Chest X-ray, AP view. Patient: 57 years old, sex M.
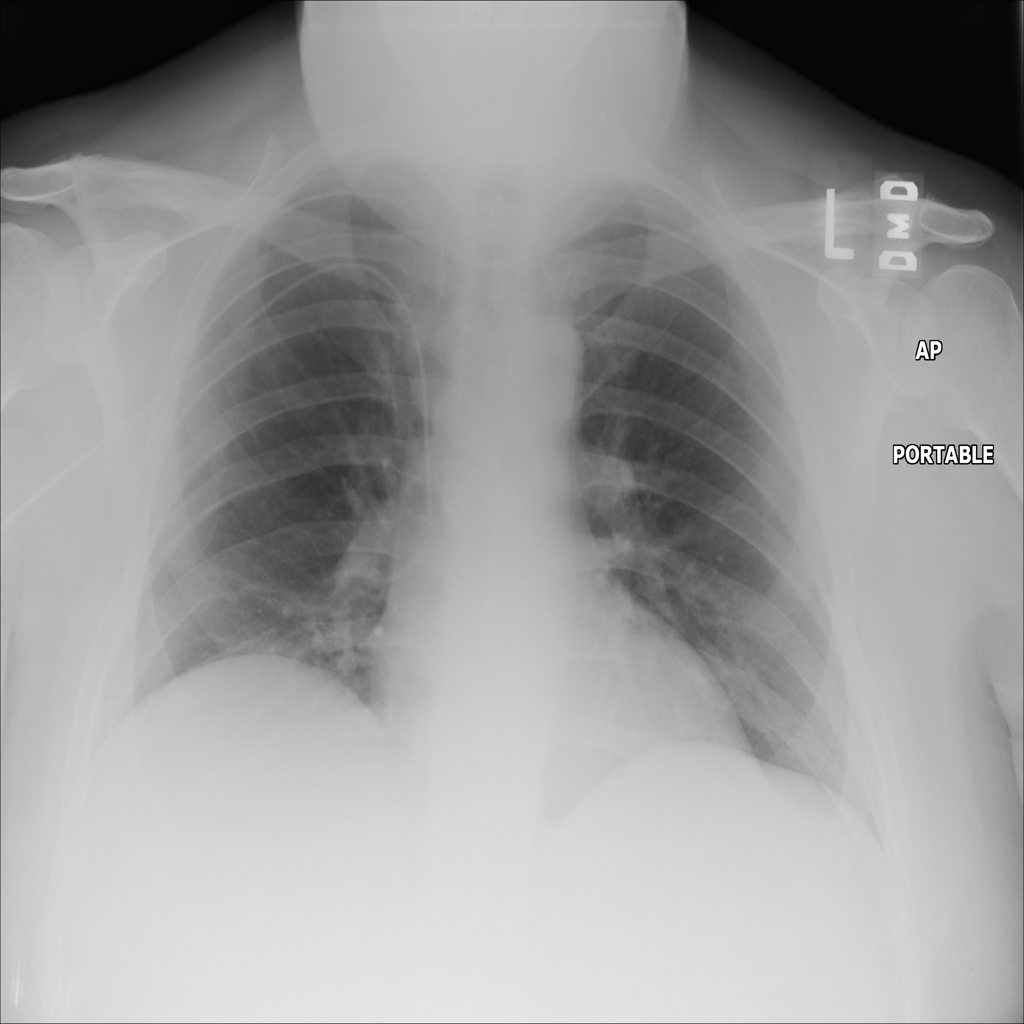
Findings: No Finding